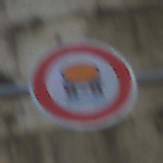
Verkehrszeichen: VerbotFahrzeugeWassergefaehrdenderLadung
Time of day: Midday
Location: Outdoor (Urban)
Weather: Clear
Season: NotSpecified
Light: Natural